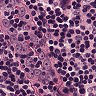
Metastatic tissue present: no